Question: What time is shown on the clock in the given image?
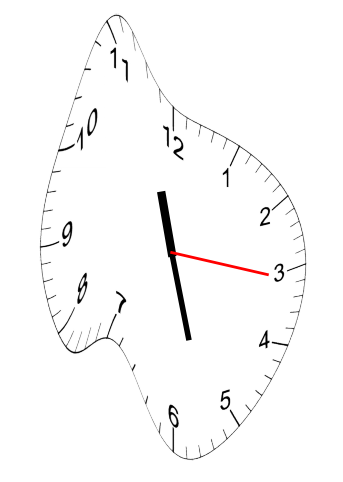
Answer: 11:27:16